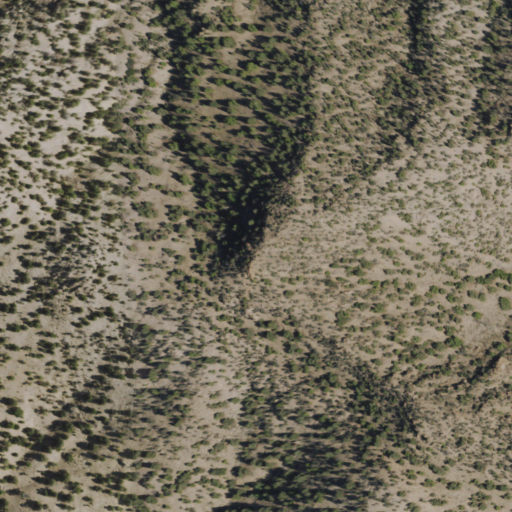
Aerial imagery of mountain in Nevada named Lone Mountain containing shrub and evergreen forest